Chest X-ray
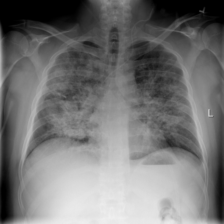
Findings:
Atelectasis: negative
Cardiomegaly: negative
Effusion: negative
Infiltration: positive
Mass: negative
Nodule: negative
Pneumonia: negative
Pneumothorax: negative
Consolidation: negative
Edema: negative
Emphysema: negative
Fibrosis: negative
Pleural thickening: negative
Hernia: negative